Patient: sex M, age 72
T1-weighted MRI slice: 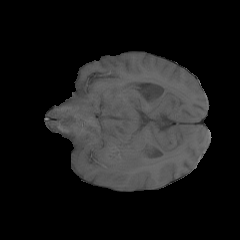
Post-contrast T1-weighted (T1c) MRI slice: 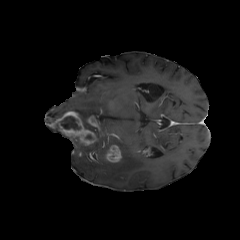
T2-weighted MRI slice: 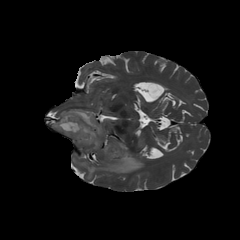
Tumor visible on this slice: yes
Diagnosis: Glioblastoma, IDH-wildtype
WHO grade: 4